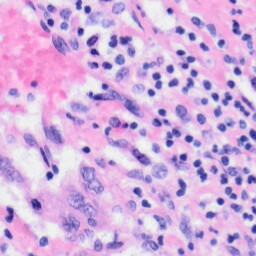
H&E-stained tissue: Liver